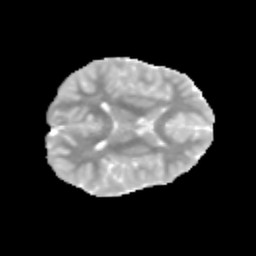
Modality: MD
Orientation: axial
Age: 11
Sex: female
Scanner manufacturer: siemens
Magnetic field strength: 3 T
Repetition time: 3.8 s
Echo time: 0.07 s